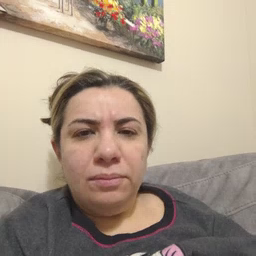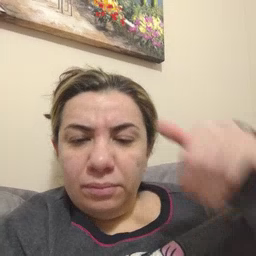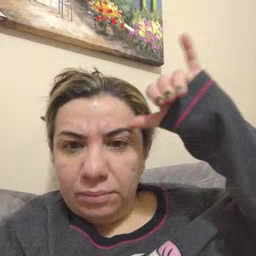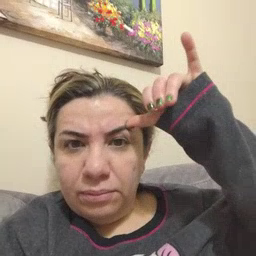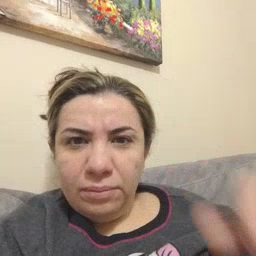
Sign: cow